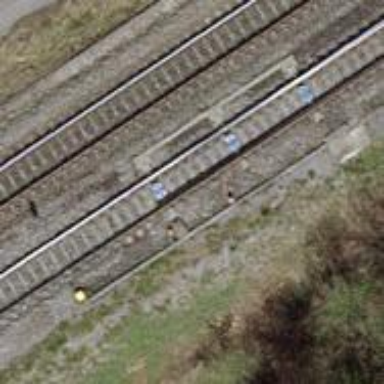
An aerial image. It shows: Railway switch.